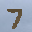
Label: 7